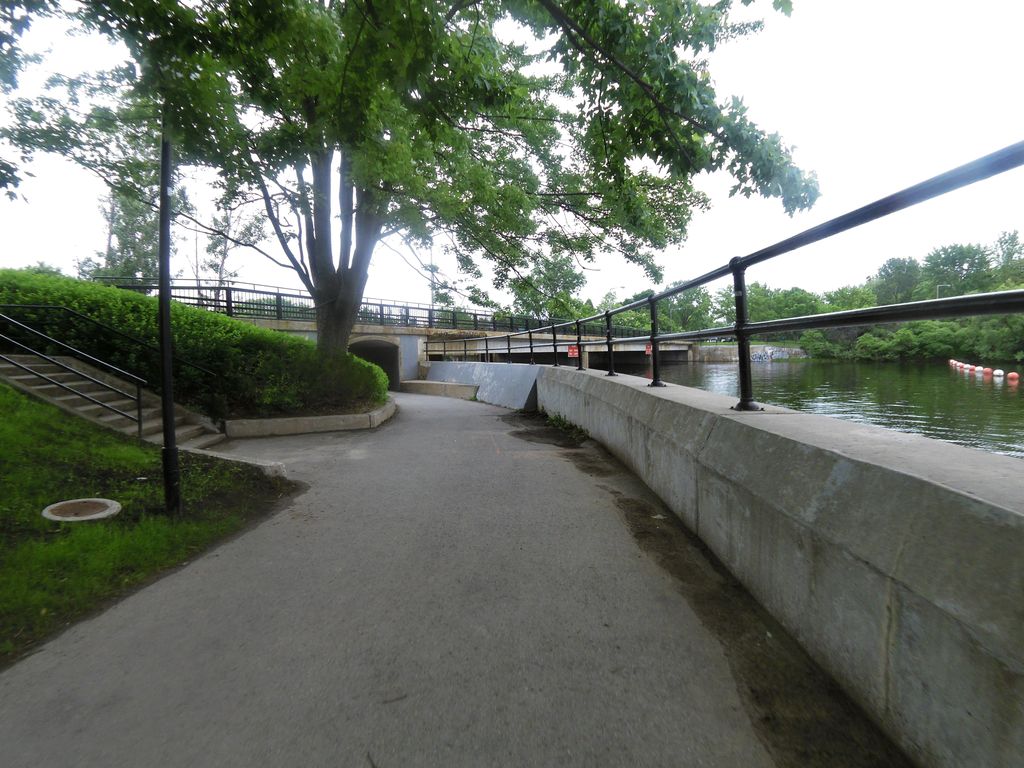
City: ottawa-gatineau